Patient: sex M, age 76
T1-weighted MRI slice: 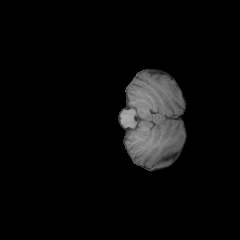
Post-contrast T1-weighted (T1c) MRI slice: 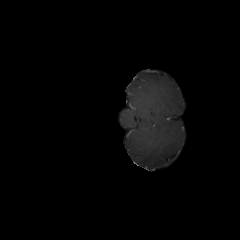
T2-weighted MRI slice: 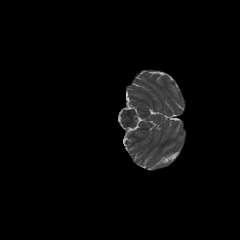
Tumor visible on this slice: no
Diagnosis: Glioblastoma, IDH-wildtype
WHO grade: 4